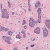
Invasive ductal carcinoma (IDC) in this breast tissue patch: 1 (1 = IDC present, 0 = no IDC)